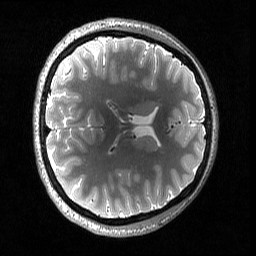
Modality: T2w
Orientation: axial
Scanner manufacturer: siemens
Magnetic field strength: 3 T
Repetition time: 3.2 s
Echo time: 0.565 s